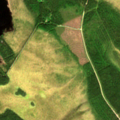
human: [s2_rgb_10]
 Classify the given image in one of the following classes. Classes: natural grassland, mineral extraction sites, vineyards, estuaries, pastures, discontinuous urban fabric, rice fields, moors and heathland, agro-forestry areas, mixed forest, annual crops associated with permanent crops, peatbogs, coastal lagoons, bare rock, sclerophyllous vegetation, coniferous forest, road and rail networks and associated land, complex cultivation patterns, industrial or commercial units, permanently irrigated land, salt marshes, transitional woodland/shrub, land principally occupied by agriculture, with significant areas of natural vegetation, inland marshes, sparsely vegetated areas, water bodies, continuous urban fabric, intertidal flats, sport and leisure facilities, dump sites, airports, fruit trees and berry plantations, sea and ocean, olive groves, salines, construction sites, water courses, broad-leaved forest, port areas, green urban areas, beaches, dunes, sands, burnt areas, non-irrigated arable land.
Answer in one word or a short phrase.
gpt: coniferous forest, peatbogs, water courses